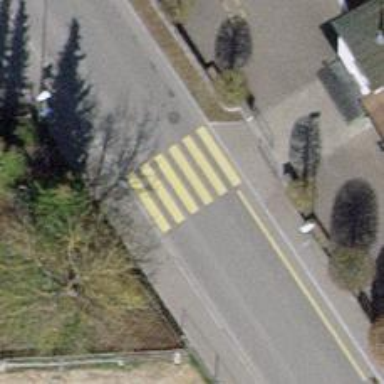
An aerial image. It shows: Marked road crossing with visible crossing markings.